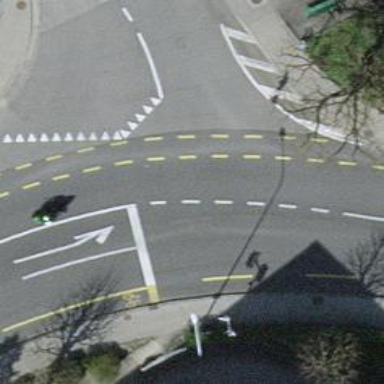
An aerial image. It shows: Road with traffic signals.